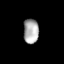
Tissue: lung
Cell type: Endothelial cells
Senescence score: 0.5666
Nuclear area (px): 364
Mean DAPI intensity: 173.063